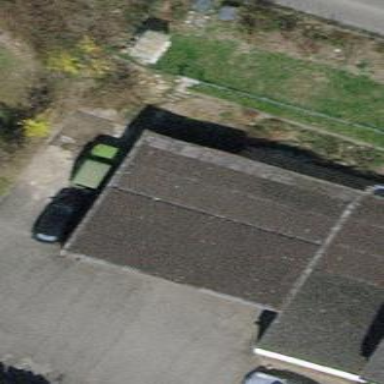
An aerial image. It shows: View of roof of building.